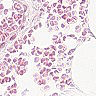
Metastatic tissue present: no